Aerial crown-view tile of a tropical tree (Barro Colorado Island, Panama), acquired 20241014:
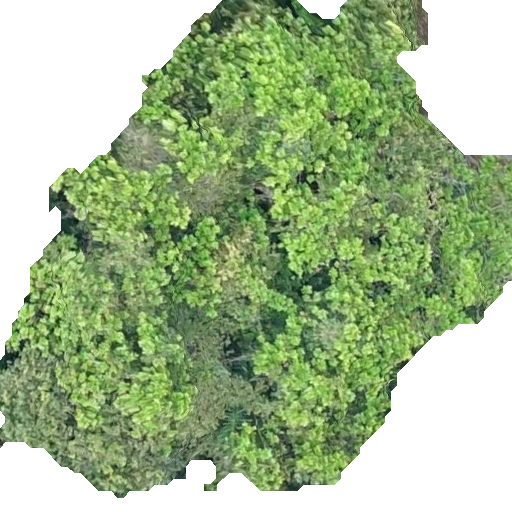
Species: Anacardium excelsum
GBIF accepted scientific name: Anacardium excelsum
Crown area: 278.447 m²